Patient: sex F, age 57
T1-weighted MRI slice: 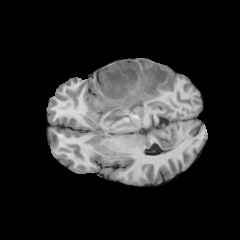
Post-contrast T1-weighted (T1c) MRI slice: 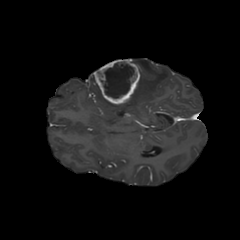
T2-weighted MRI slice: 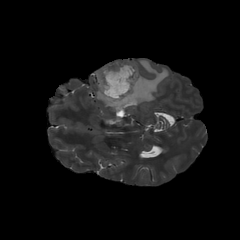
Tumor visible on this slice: yes
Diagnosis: Glioblastoma, IDH-wildtype
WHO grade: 4